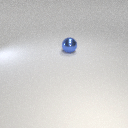
large blue metal sphere